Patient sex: M
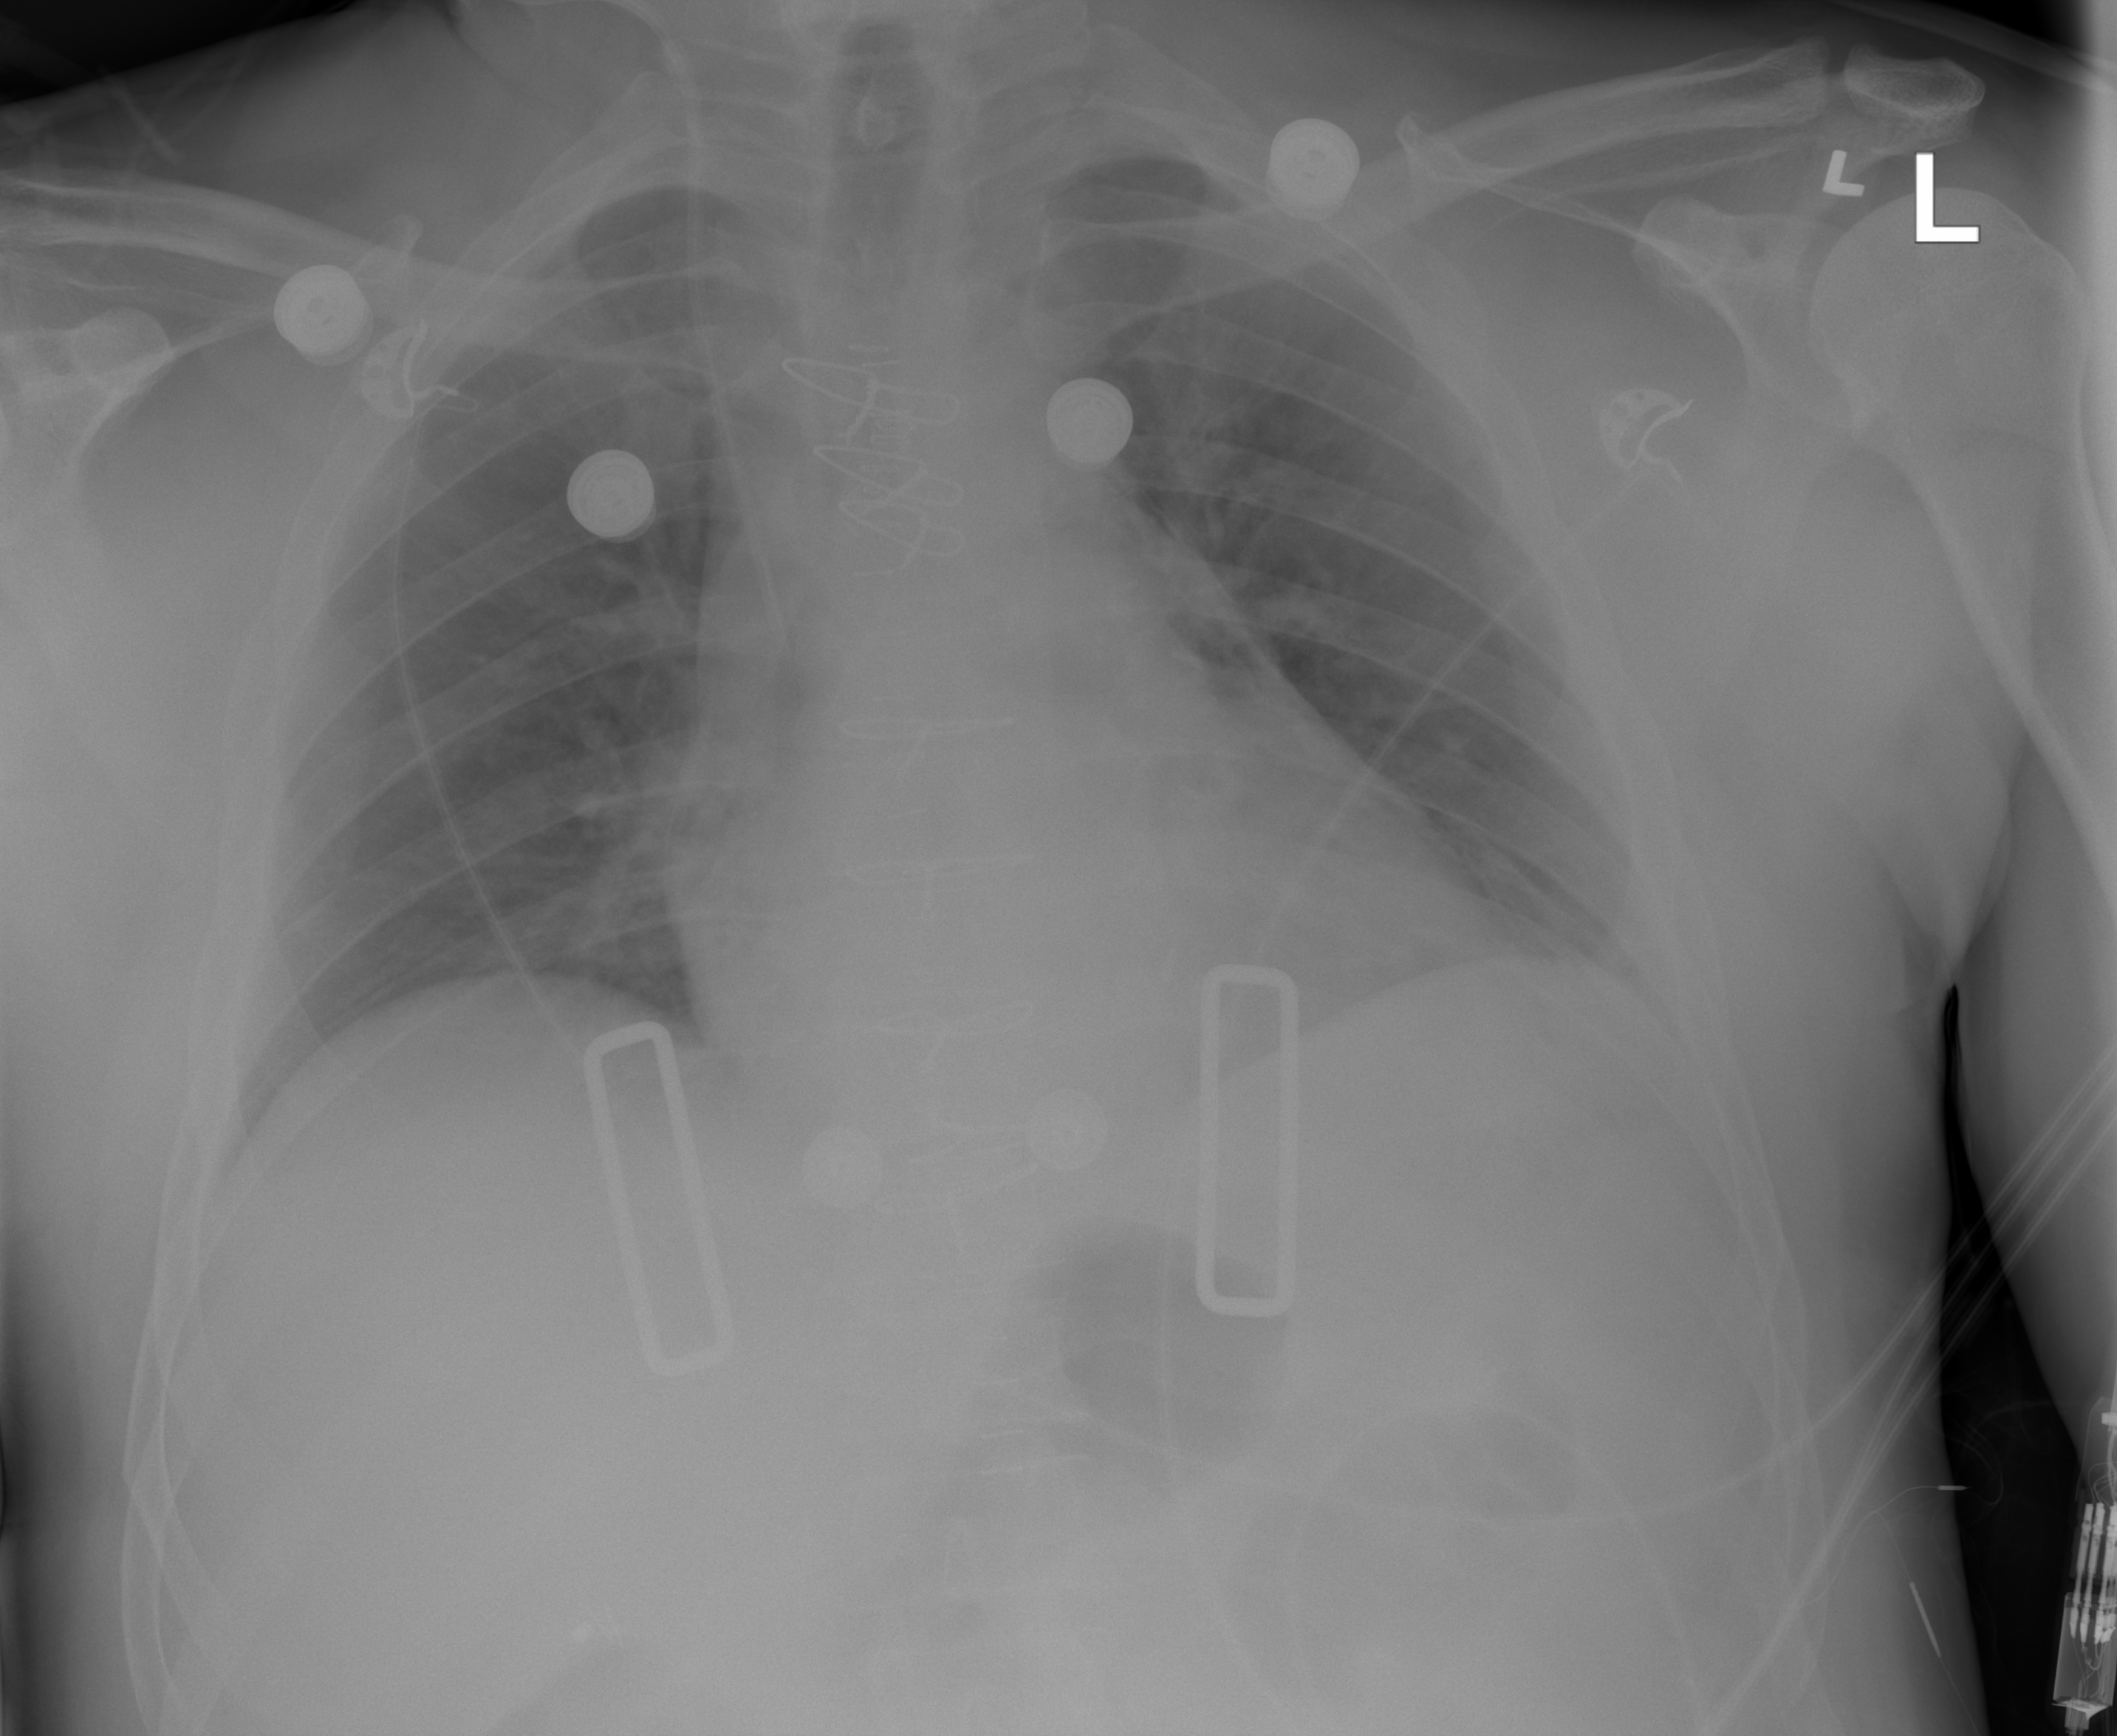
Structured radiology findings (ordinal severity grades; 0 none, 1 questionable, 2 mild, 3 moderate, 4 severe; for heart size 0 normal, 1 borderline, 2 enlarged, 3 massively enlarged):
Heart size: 0
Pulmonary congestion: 0
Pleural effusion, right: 0
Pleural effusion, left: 0
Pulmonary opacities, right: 0
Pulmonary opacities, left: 0
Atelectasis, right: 0
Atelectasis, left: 2